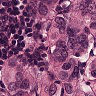
Metastatic tissue present: yes